【题型】解答题　【知识点】立体几何　【难度】easy
轴截面是正三角形的圆锥内有一个内切球，若圆锥的底面半径为$1\ \mathrm{cm}$，求球的体积。
【解答】
\noindent 【解析】如右图所示，作出轴截面，$O$是球心，与边$BC$，$AC$相切于点$D$，$E$.

\noindent 连接$AD$，$OE$，$\because \triangle ABC$是正三角形，$\therefore CD=\dfrac{1}{2}AC$.\\
\noindent $\because \text{Rt}\triangle AOE \backsim \text{Rt}\triangle ACD$，\\
\noindent $\therefore \dfrac{OE}{AO}=\dfrac{CD}{AC}$\\
\noindent $\because CD=1\ \mathrm{cm}$，$\therefore AC=2\ \mathrm{cm}$，$AD=\sqrt{3}\ \mathrm{cm}$，\\
\noindent 设$OE=r$，则$AO=(\sqrt{3}-r)$，\\
\noindent $\therefore \dfrac{r}{\sqrt{3}-r}=\dfrac{1}{2}$，$\therefore r=\dfrac{\sqrt{3}}{3}\ \mathrm{cm}$，\\
\noindent $V_{\text{球}}=\dfrac{4}{3}\pi\left(\dfrac{\sqrt{3}}{3}\right)^3=\dfrac{4\sqrt{3}}{27}\pi(\mathrm{cm}^3)$，\\
\noindent 即球的体积等于$\dfrac{4\sqrt{3}}{27}\pi\ \mathrm{cm}^3$；
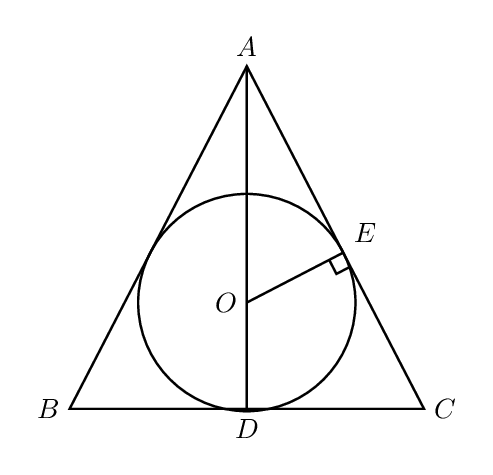